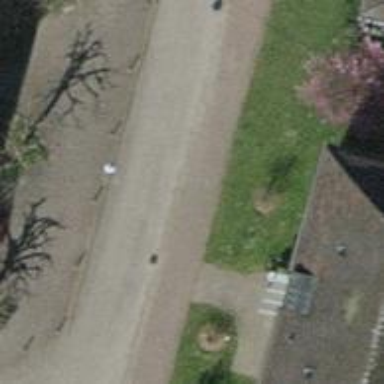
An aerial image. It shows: Avenue lined with trees.